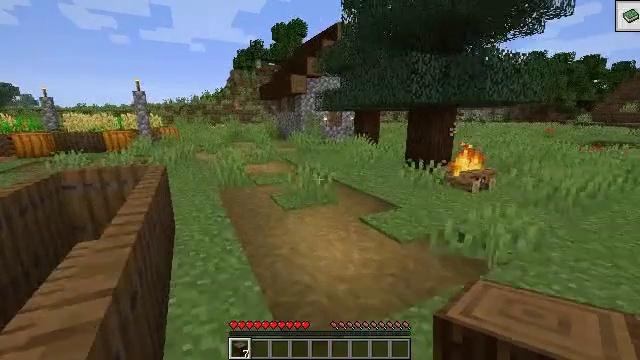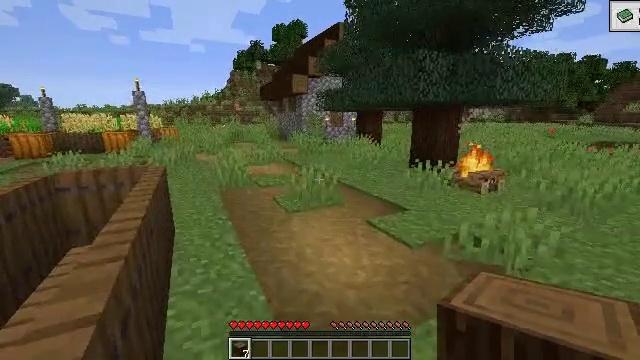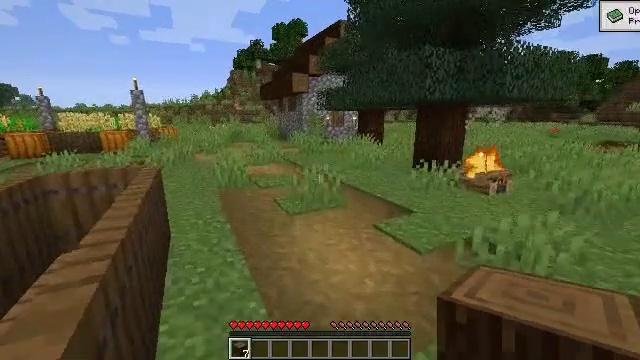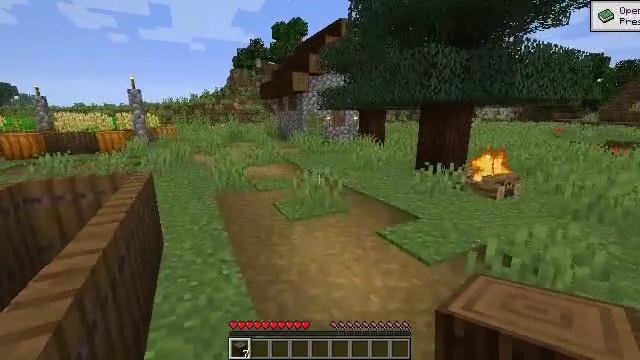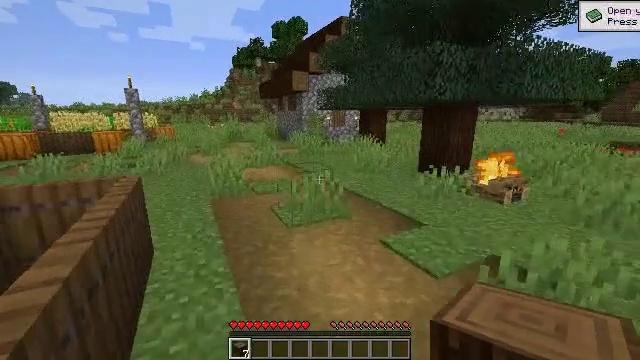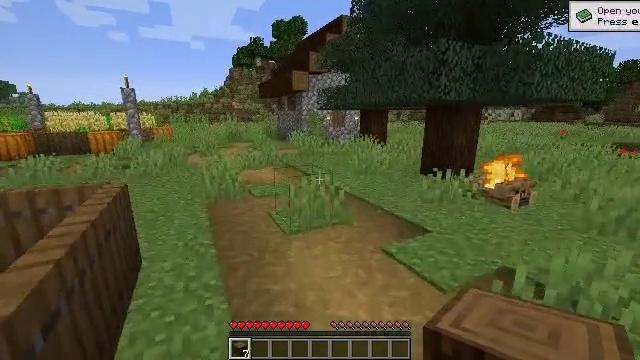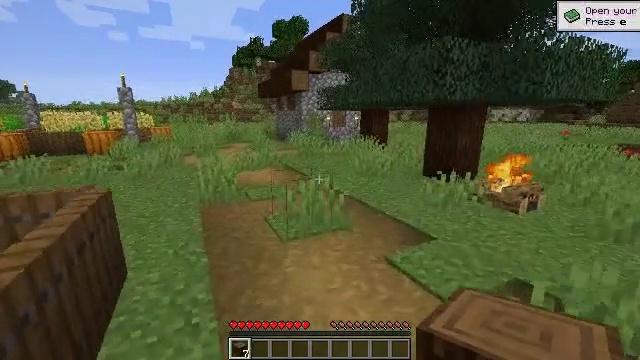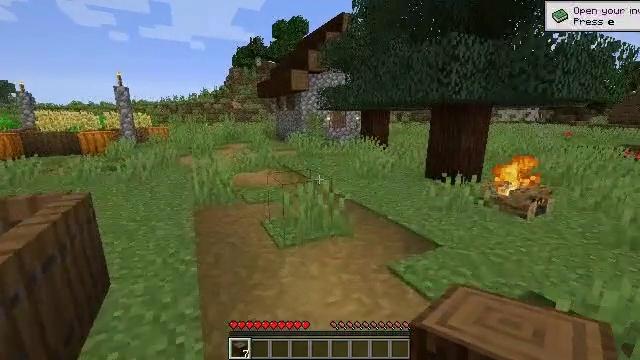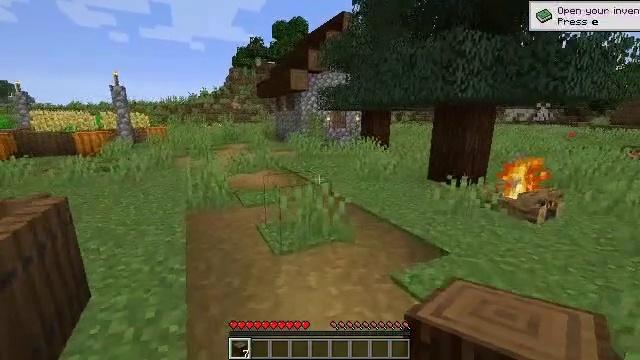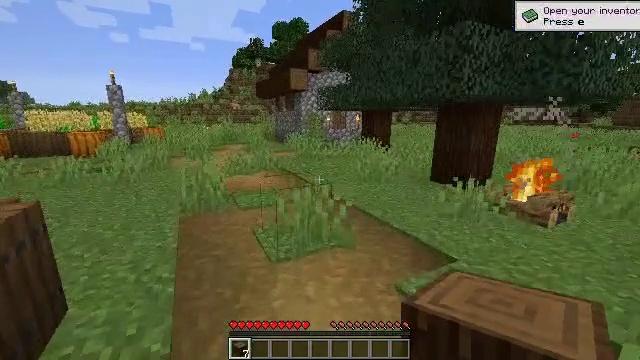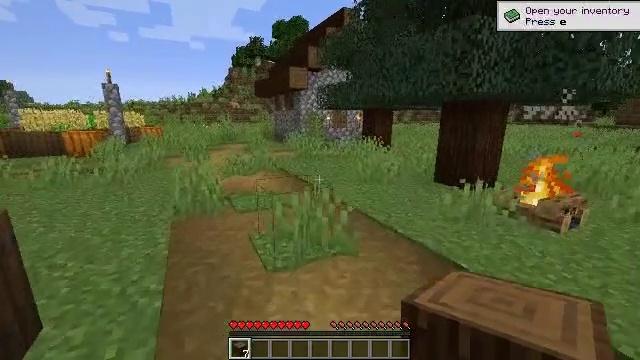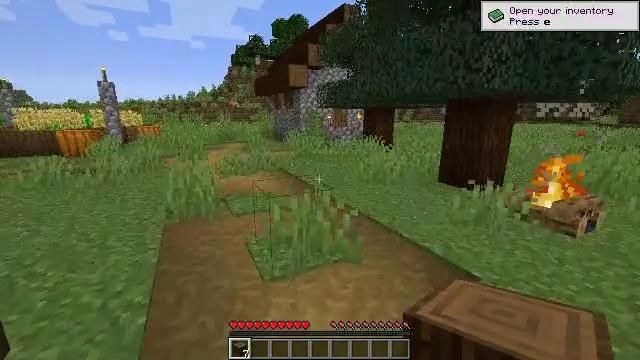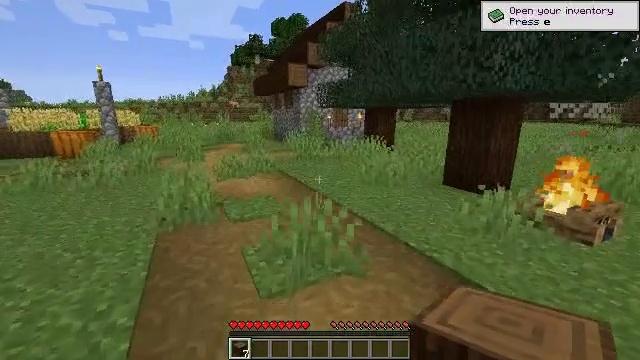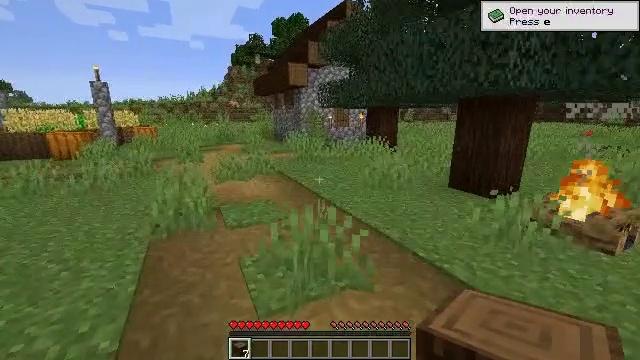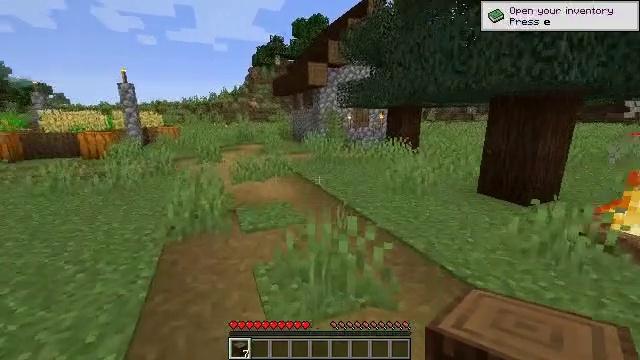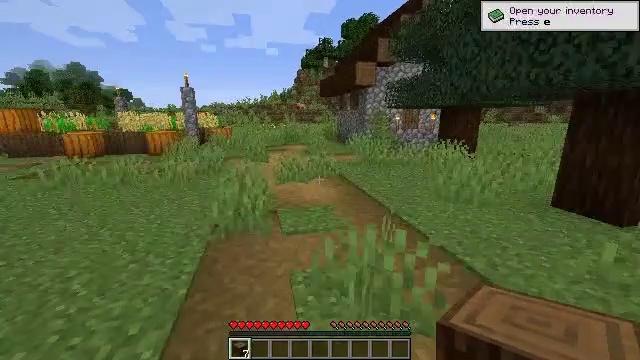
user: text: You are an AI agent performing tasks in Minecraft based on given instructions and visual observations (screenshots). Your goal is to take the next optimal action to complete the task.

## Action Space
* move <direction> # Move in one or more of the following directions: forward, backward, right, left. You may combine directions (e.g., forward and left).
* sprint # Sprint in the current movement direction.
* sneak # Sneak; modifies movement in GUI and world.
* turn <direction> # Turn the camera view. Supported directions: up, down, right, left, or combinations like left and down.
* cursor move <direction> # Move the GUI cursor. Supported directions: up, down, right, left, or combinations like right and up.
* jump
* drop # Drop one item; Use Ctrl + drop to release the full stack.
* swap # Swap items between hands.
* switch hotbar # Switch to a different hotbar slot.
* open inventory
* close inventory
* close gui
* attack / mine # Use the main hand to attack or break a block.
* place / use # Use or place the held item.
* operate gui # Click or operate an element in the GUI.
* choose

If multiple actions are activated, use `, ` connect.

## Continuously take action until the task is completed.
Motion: motion action
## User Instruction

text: Break the grass block.
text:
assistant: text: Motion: move forward
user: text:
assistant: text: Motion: move forward
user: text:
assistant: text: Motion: move forward
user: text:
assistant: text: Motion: move forward
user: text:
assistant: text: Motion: move forward
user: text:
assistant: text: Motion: move forward
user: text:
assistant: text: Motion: move forward
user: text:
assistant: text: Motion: move forward
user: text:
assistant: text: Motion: move forward
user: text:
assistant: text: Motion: move forward
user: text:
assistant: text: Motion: move forward
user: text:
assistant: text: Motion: move forward
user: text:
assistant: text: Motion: move forward
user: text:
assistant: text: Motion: move forward, turn left
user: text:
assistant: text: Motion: move forward, turn left
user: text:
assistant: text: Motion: move forward, turn left and up
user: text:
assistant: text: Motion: move forward, turn left and up
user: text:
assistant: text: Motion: move forward, turn left
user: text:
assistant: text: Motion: move forward
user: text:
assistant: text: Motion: move forward
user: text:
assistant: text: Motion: move forward
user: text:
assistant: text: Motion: move forward
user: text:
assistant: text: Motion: move forward
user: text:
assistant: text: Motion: move forward
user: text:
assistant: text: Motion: move forward
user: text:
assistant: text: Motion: move forward
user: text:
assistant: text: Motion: move forward
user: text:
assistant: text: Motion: move forward, turn left
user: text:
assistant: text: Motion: move forward, turn left
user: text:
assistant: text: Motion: move forward, turn left